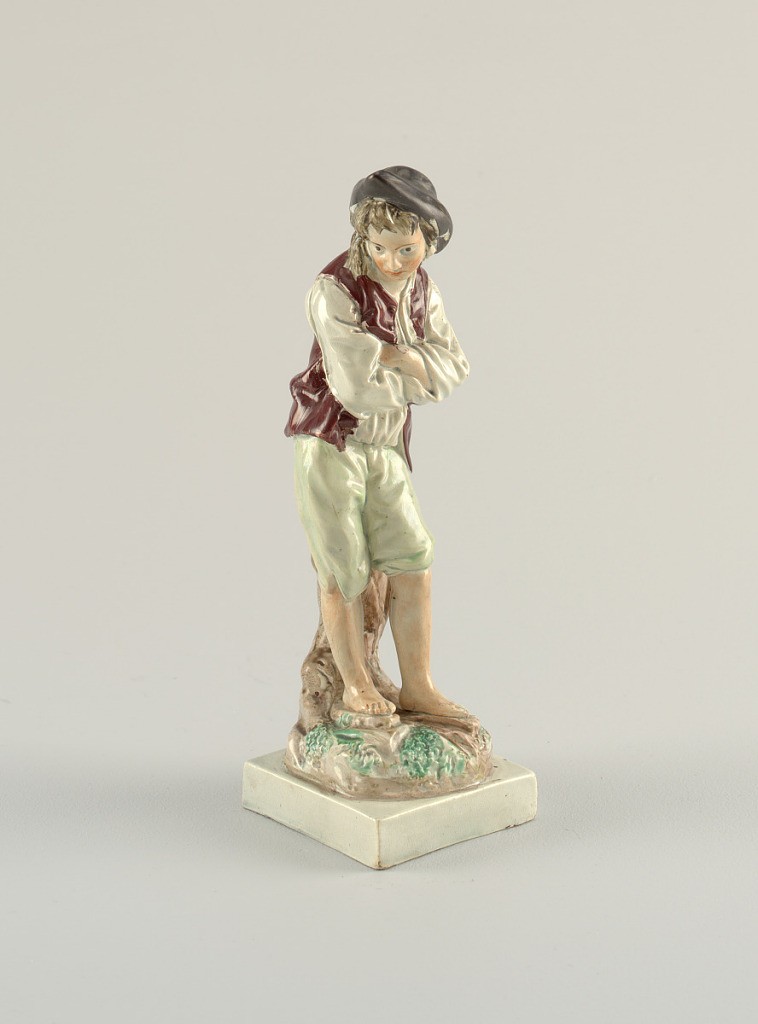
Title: Figure of a Boy
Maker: Niderviller Porcelain Factory, French, active from 1754
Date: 1780
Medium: tin-glazed earthenware, vitreous enamel
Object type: figure
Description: Standing figure of a boy with folded arms leaning against the stump of a tree. Head inclined forward, turned to right. Black hat and maroon vest in overglaze color; other colors are under the glaze. Underglaze decoration.